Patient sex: F
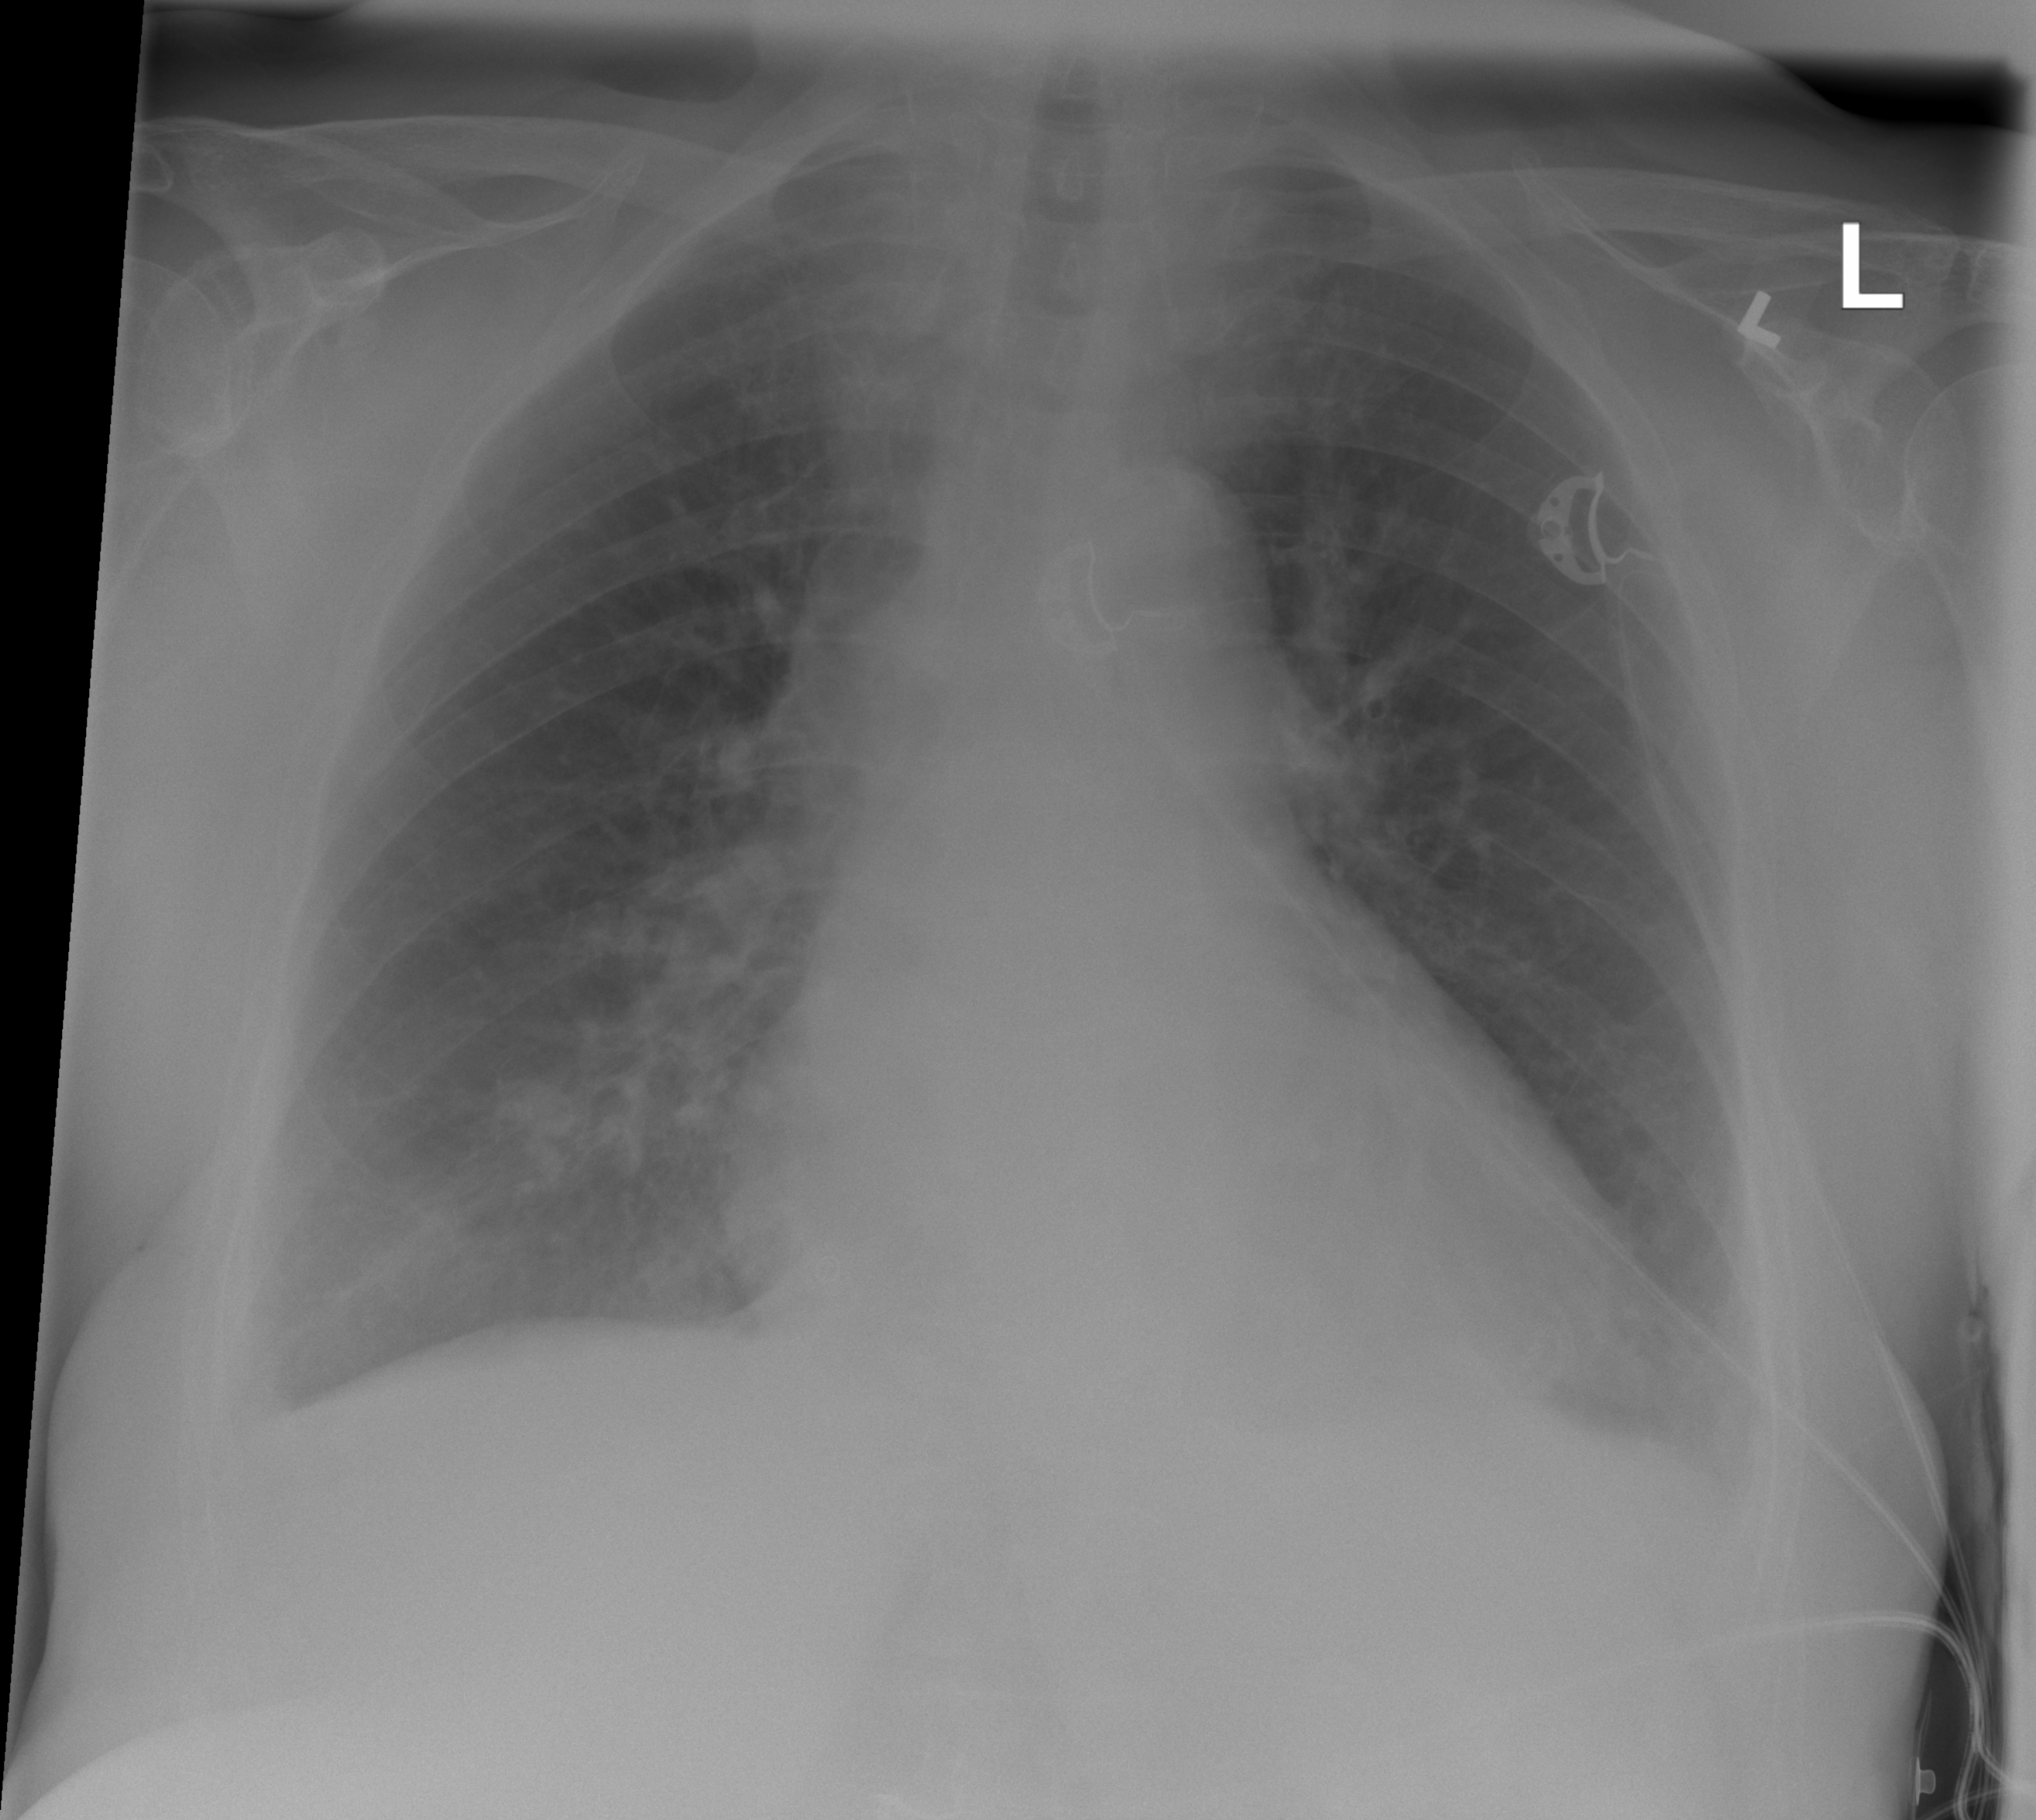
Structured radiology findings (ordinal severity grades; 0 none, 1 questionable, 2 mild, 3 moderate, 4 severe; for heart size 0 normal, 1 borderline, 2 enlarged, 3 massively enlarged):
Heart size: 2
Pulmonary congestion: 1
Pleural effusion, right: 1
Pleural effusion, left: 1
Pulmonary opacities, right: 1
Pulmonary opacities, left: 0
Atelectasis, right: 1
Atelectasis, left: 1